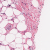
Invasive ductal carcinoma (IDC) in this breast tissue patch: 1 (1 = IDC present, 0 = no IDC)